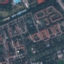
Land use / land cover: Residential